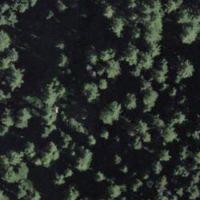
EUNIS habitat code: 43
Species observed at this site:
Nucifraga caryocatactes
Rhododendron ferrugineum
Hipparchia semele